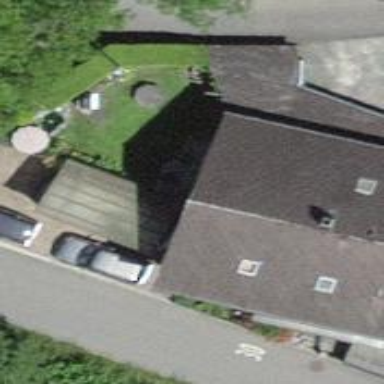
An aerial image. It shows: Residential building.